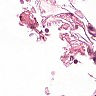
Metastatic tissue present: no